Field crop: tomato
Growth stage: 1
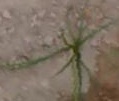
Species: cyperus